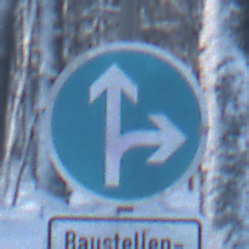
Verkehrszeichen: VorgeschriebeneFahrtrichtungGeradeausOderRechts
Zusatzzeichen unten: SonstigeFahrzeugePersonengruppenFrei1
Umgebung: Outdoor, Nature
Tageszeit: MorningAfternoon
Wetter: Clear
Licht: Natural
Jahreszeit: Winter
Kontrast: LowContrast